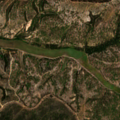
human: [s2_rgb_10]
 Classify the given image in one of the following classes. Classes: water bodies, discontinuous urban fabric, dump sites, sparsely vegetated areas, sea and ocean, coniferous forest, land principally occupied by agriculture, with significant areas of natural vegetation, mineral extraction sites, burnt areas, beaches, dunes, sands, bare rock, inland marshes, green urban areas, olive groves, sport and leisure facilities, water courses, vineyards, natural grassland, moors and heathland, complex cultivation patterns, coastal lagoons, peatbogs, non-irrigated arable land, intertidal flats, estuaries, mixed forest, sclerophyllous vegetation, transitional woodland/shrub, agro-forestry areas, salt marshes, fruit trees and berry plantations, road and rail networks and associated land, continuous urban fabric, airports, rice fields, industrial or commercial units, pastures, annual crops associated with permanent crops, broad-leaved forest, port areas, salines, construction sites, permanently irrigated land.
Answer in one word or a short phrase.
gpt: non-irrigated arable land, broad-leaved forest, transitional woodland/shrub